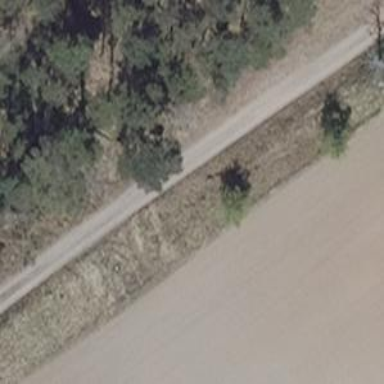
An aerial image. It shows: Track road with grade3 tracktype.